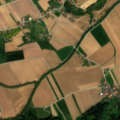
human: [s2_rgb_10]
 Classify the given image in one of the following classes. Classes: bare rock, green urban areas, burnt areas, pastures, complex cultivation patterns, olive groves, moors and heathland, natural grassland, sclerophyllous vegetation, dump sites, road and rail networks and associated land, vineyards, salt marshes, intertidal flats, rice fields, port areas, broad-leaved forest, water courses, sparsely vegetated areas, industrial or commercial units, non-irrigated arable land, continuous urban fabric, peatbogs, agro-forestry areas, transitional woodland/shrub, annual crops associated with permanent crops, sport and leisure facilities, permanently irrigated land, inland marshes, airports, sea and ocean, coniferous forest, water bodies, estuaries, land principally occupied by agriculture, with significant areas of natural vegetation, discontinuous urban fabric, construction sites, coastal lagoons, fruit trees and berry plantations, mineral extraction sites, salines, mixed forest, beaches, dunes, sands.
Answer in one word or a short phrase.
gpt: non-irrigated arable land, broad-leaved forest